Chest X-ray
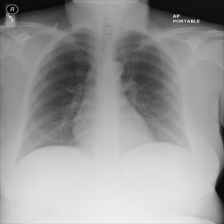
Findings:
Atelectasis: negative
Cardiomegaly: negative
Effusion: negative
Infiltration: negative
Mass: negative
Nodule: negative
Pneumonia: negative
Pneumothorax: negative
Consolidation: negative
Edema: negative
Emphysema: negative
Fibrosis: negative
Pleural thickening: negative
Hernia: negative